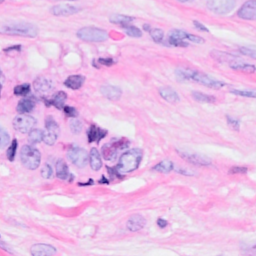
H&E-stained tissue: Breast